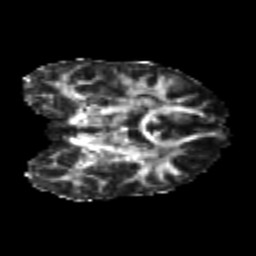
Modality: FA
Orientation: coronal
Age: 21
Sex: female
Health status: healthy
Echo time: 0.074 s